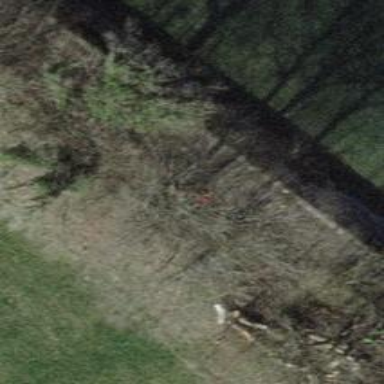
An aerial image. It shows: Red bench.